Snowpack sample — Loveland Pass, Silver Plume, Colorado, USA (2/11/26, 12:00 PM MST)
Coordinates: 39.663, -105.886
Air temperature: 35 °F
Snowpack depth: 82 cm
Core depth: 10 cm
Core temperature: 17.6 °F
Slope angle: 13°, slope face: 12°
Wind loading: high
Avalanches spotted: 1
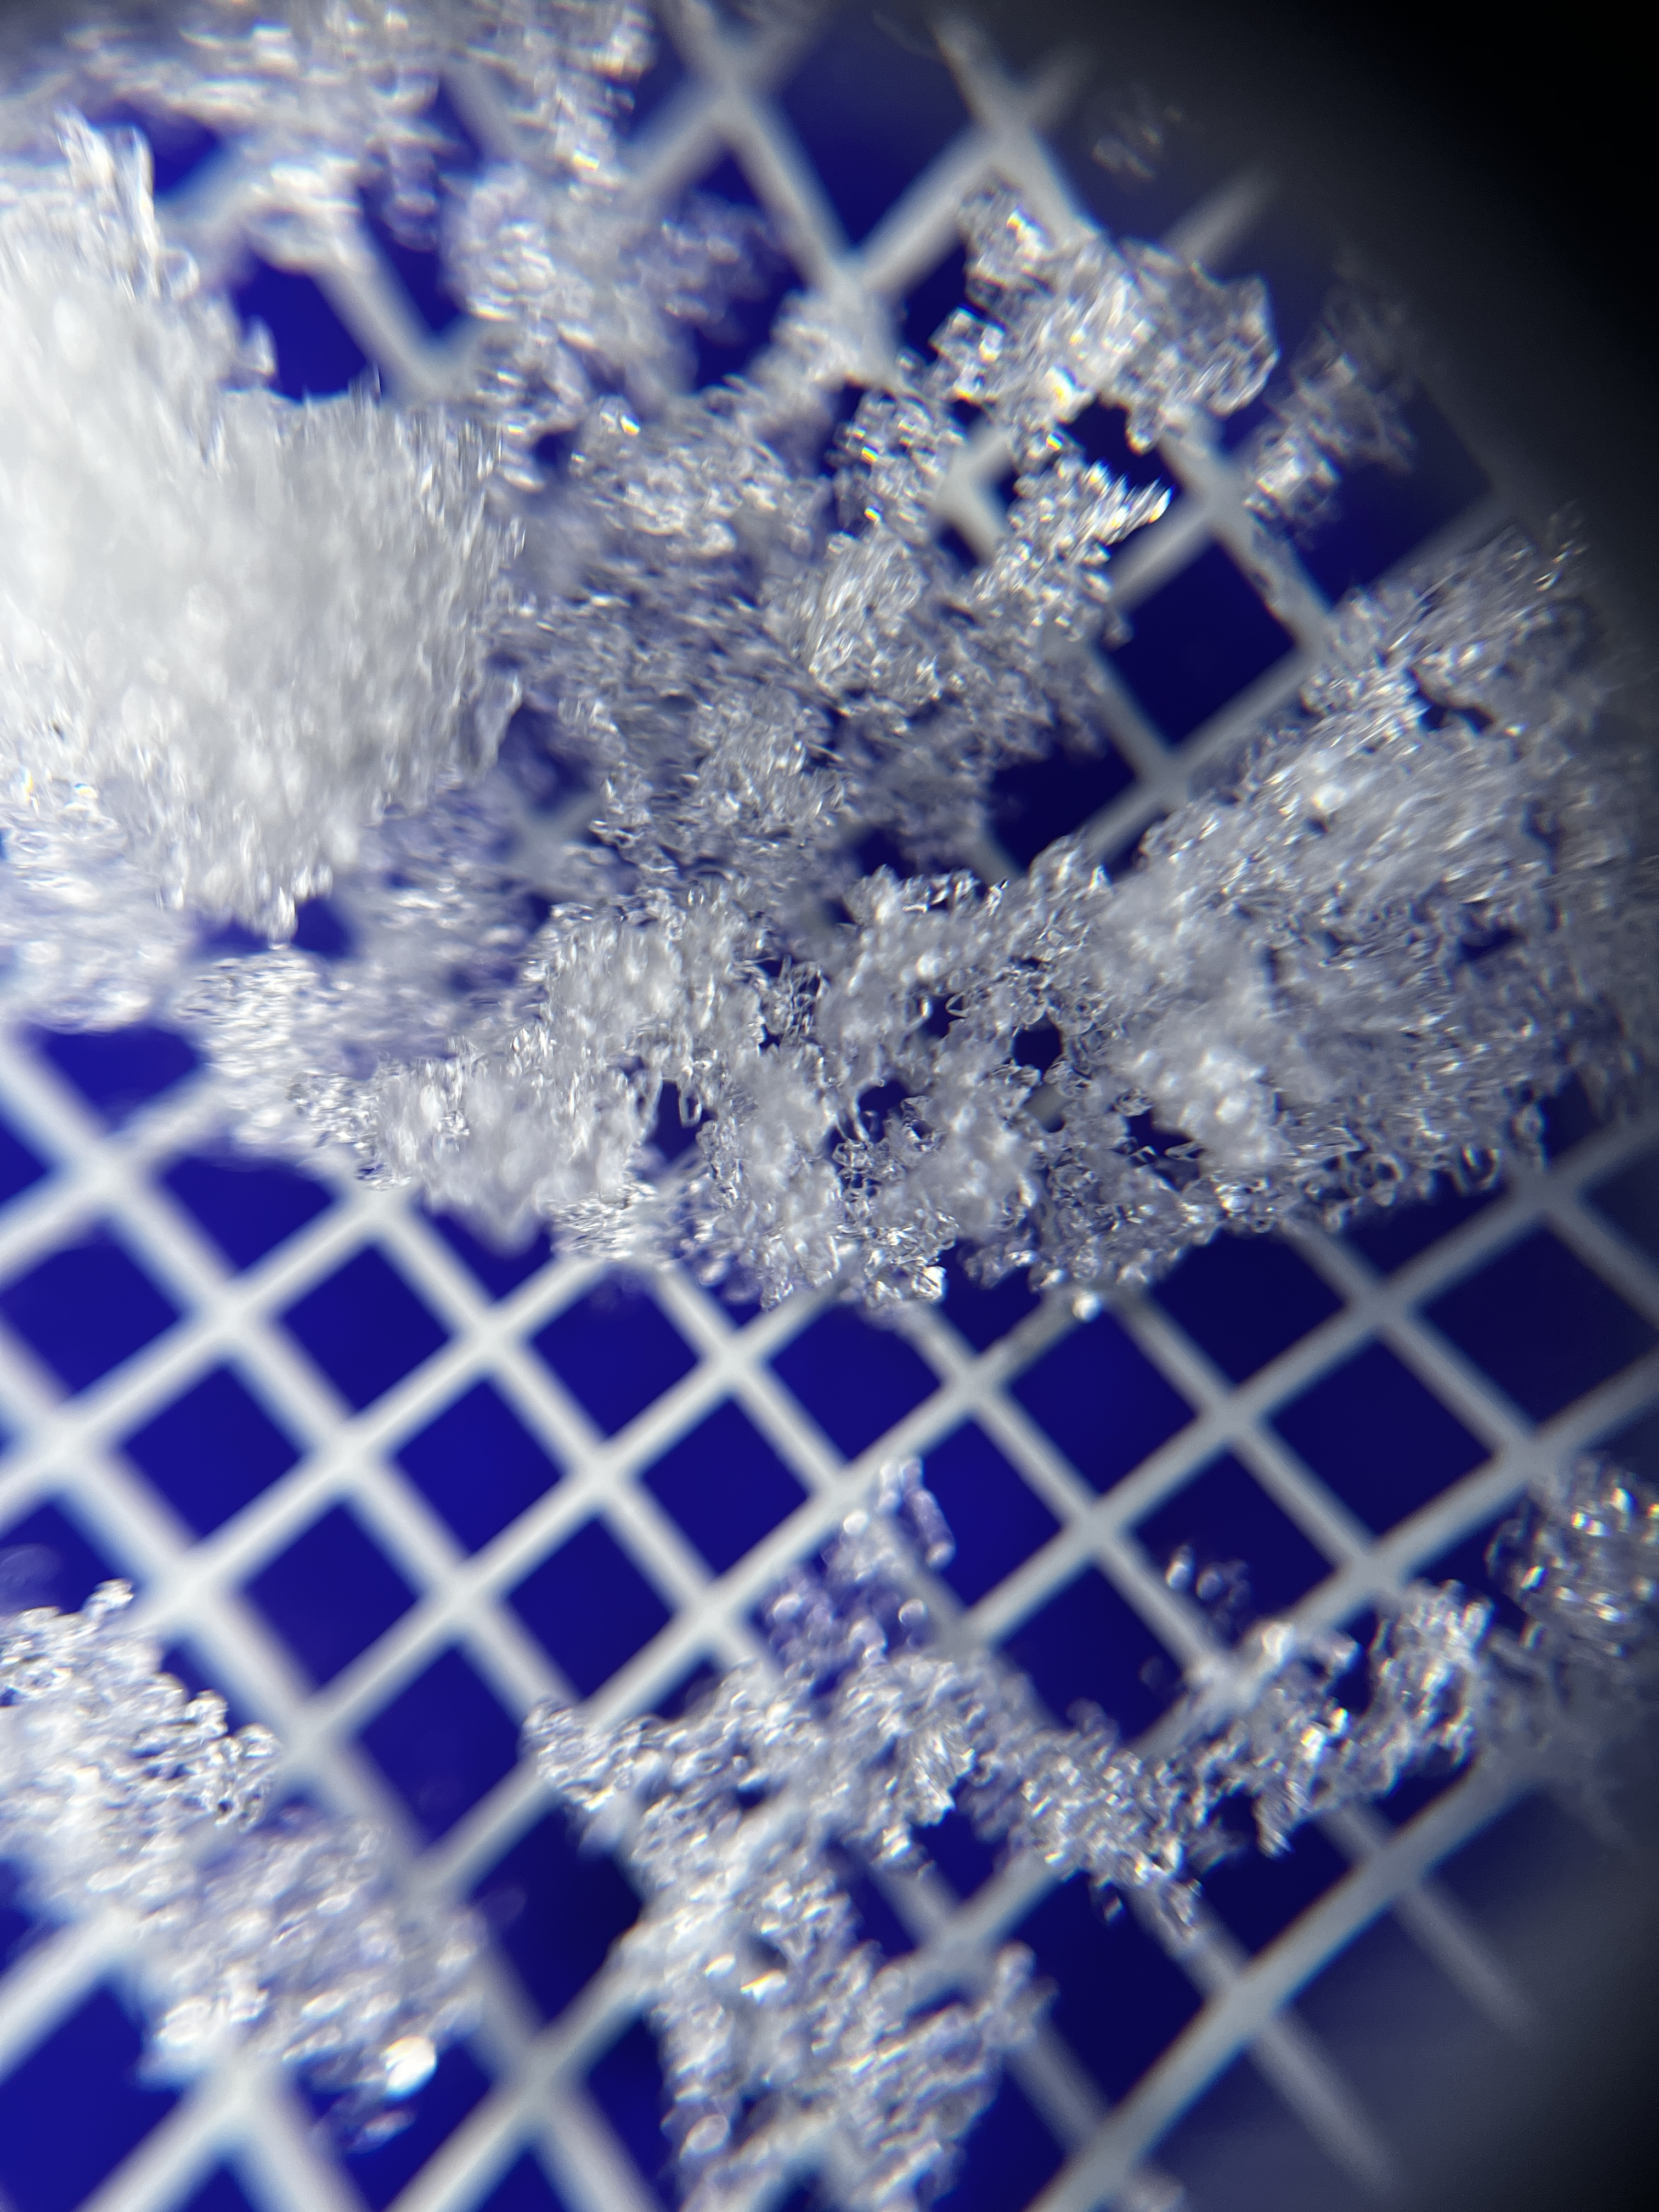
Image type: magnified_profile
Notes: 1 small avalanche spotted on the north side of the bowl, lots of wind loading